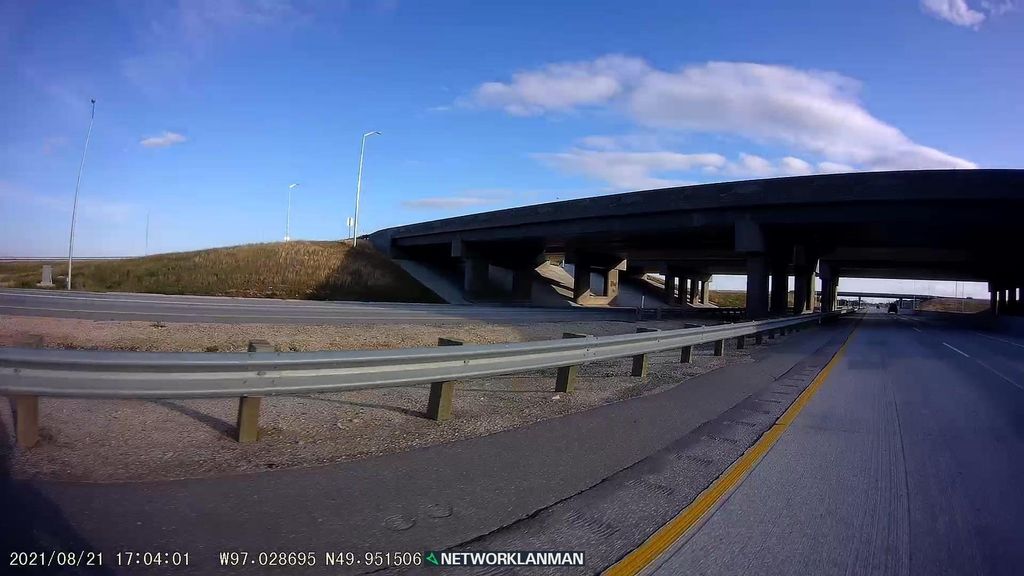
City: winnipeg